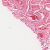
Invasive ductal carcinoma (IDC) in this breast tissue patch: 0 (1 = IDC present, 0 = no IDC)